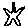
Label: star